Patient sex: F
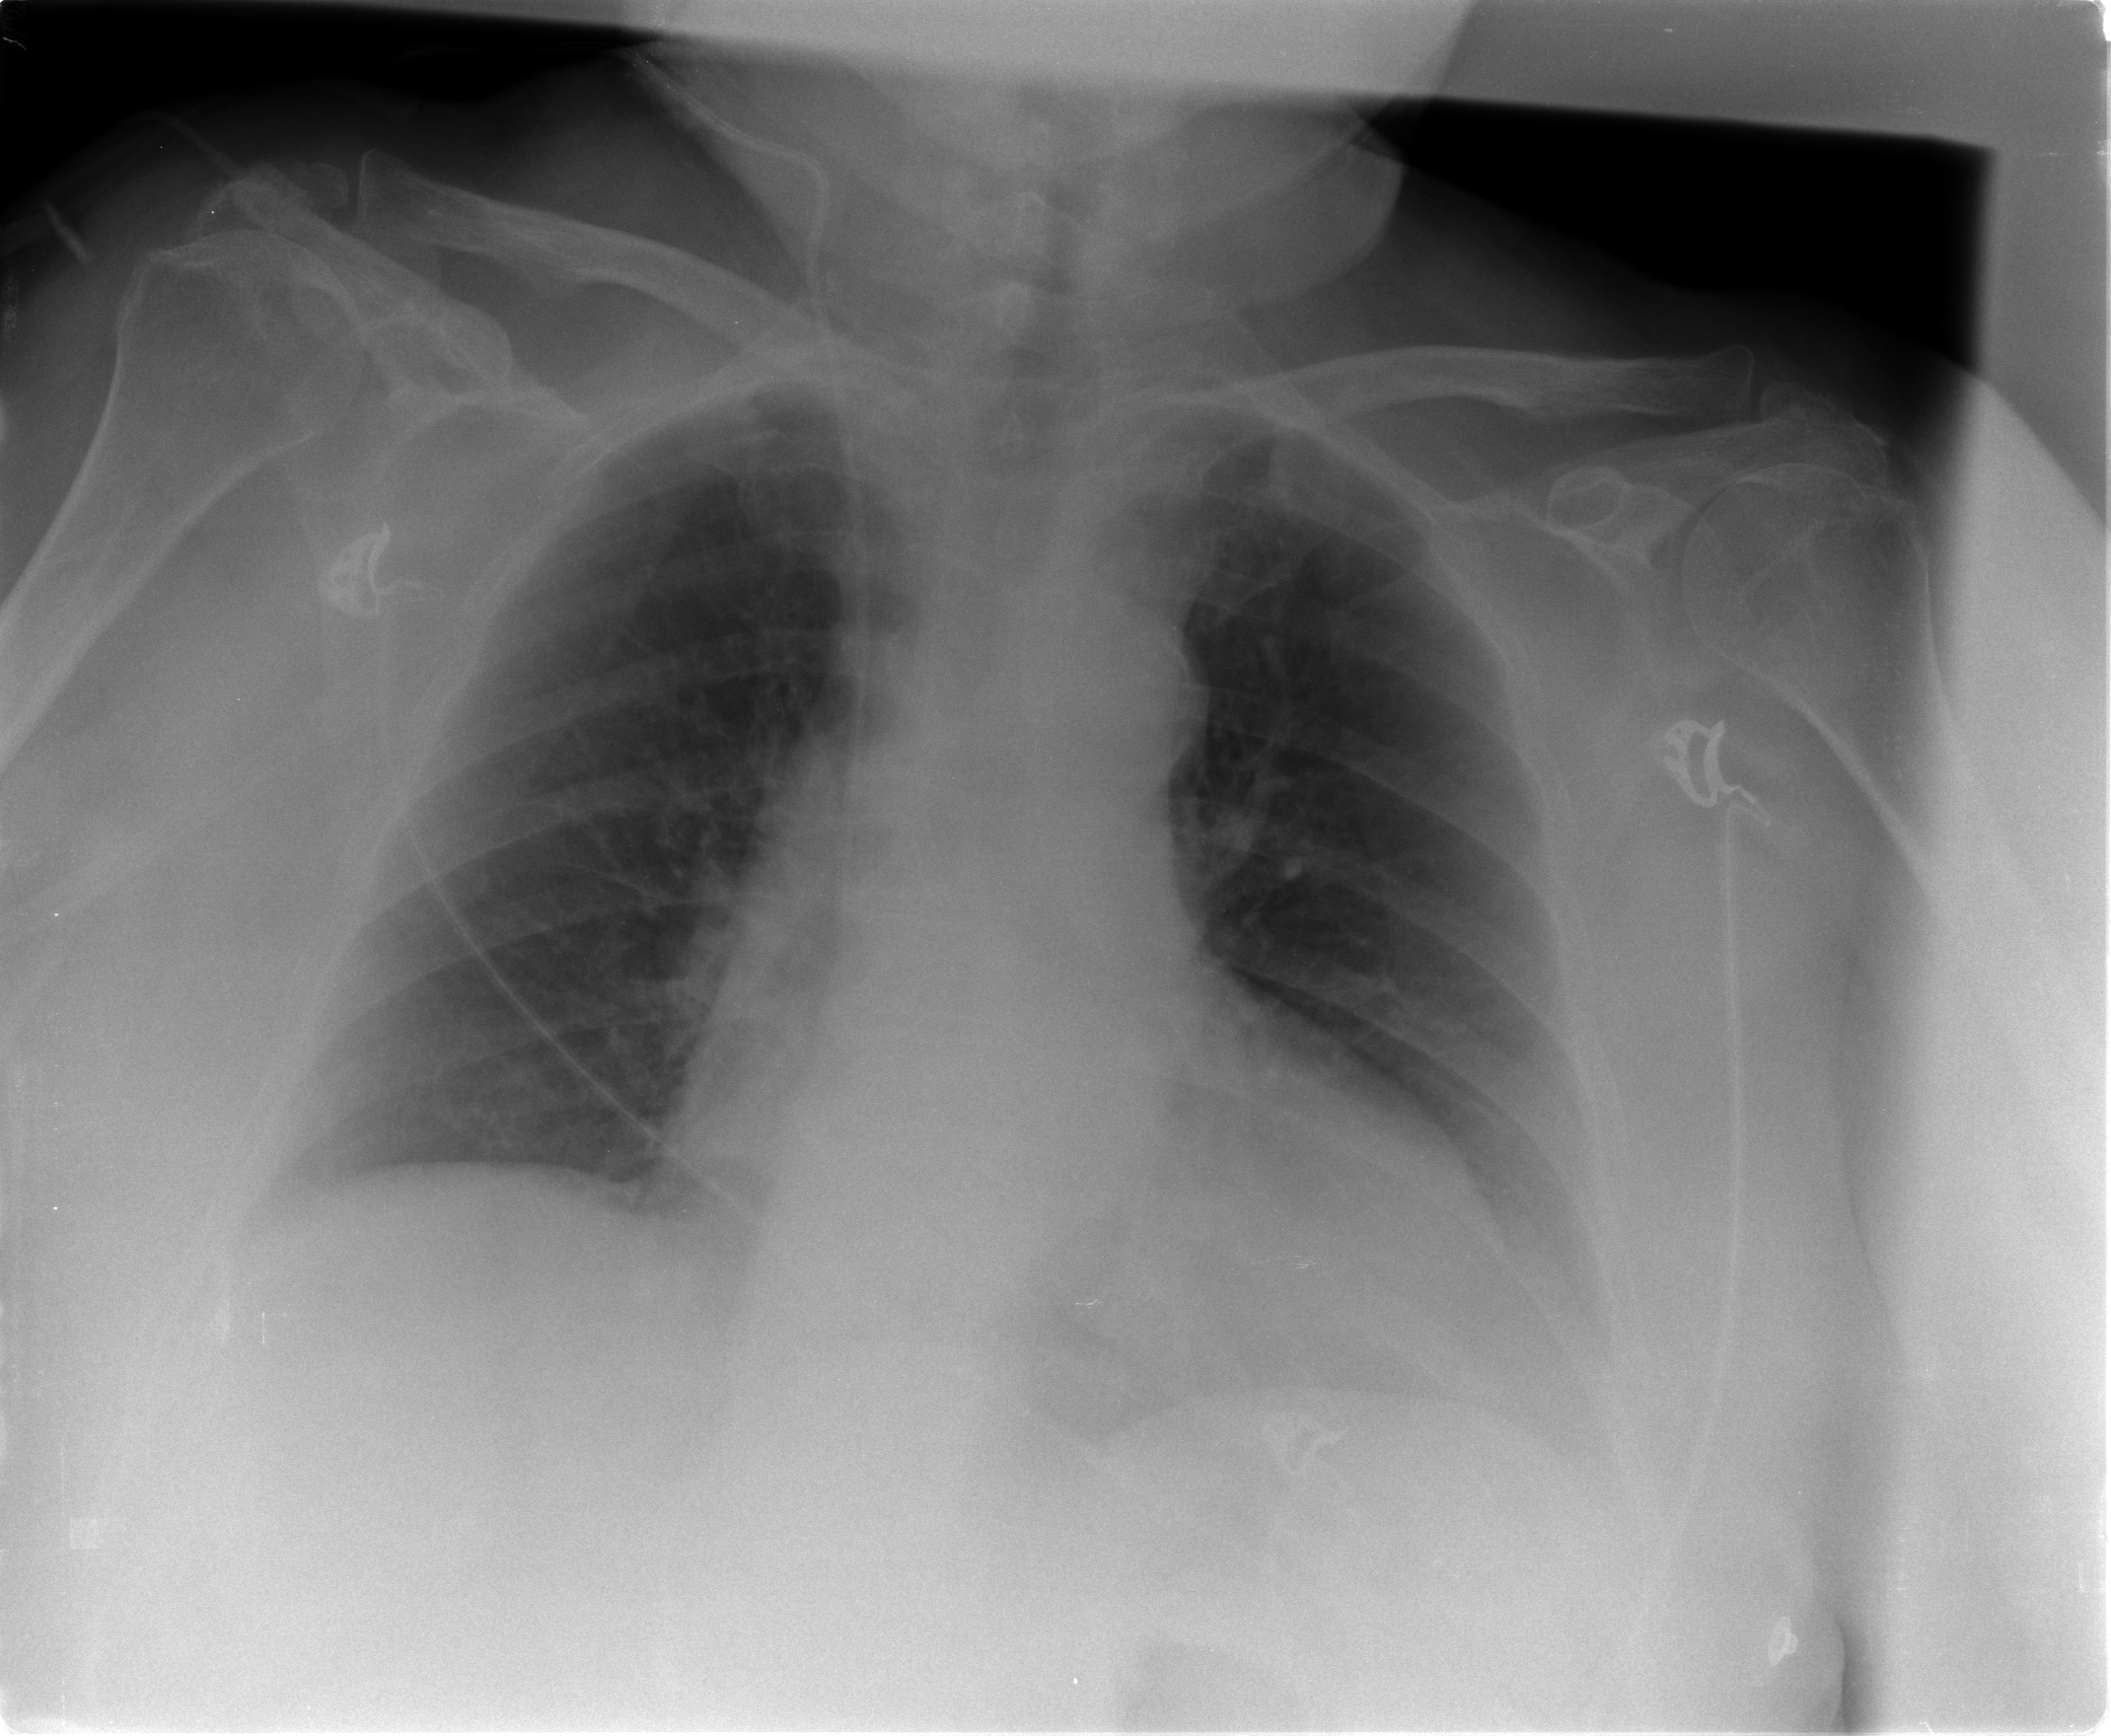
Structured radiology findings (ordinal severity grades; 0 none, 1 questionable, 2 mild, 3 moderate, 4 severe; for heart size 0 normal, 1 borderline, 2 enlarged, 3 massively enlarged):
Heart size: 2
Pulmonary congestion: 1
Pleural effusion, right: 1
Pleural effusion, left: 1
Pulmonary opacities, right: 0
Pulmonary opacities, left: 0
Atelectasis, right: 0
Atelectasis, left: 2